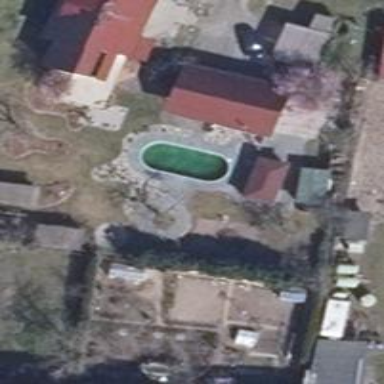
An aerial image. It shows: Swimming pool located in leisure land.